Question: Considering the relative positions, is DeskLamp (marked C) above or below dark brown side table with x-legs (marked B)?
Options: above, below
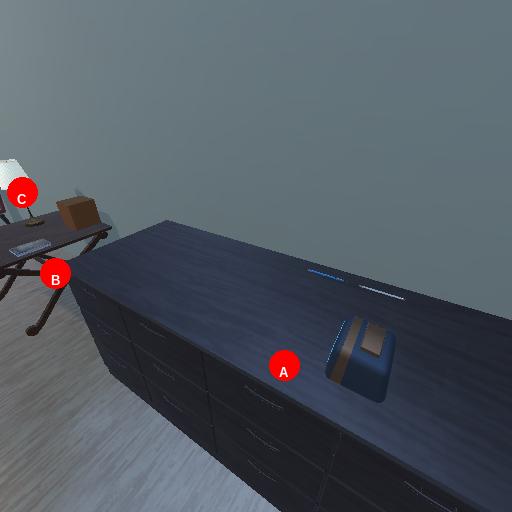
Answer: above